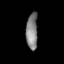
Tissue: lung
Cell type: T cells
Senescence score: 0.611
Nuclear area (px): 419
Mean DAPI intensity: 127.695